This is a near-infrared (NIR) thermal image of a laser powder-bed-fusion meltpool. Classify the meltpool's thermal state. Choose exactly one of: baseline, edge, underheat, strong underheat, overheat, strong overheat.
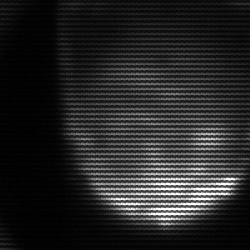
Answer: edge